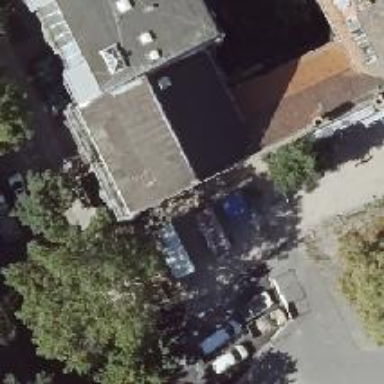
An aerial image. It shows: Pub.